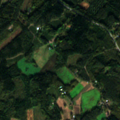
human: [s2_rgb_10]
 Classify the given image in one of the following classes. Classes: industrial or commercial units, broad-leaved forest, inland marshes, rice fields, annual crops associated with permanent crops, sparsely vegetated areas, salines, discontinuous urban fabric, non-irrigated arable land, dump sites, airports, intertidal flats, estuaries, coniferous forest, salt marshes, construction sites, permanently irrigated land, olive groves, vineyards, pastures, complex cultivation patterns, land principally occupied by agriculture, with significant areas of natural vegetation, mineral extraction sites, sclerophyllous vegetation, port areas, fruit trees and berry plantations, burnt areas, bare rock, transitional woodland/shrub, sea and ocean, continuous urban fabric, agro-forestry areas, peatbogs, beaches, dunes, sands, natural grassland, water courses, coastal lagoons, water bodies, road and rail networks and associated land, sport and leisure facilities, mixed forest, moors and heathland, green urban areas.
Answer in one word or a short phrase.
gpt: land principally occupied by agriculture, with significant areas of natural vegetation, coniferous forest, mixed forest, transitional woodland/shrub